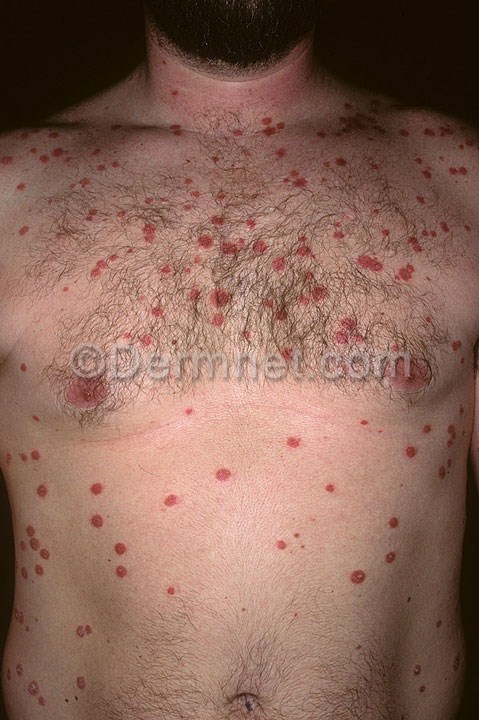
Disease: Psoriasis pictures Lichen Planus and related diseases